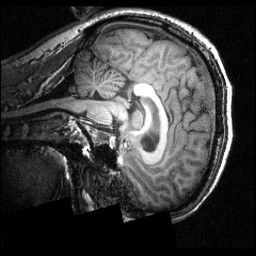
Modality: T1w
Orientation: sagittal
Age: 25
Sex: male
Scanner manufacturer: siemens
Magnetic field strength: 3.951 T
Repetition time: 1.5 s
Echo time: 0.00335 s